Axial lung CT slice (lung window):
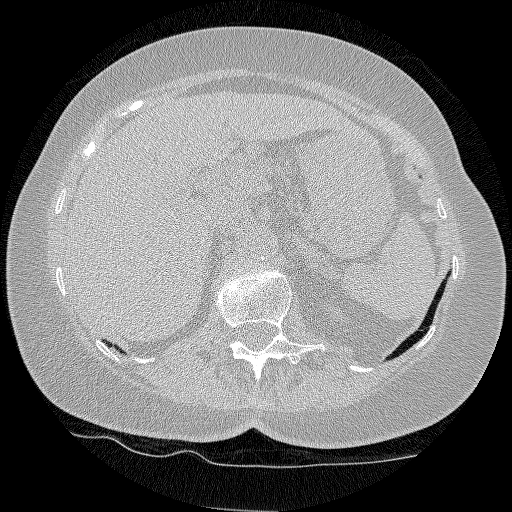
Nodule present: no